Question: Basically, I had an app that I designed for xcode 3 that I converted to xcode 4 that I converted to Xcode 5 that I now want to release. I did this perfectly and got everything working on the simulator and my device, but when I tried to submit it to itunes connect it, I got a bunch of weird errors and warnings. Could someone just explain to me what they mean? Also, if anyone wants me to post code, just tell me what code to post. Thanks and here are the weird errors and warnings (by the way I received these errors/warnings during validation, if that helps):

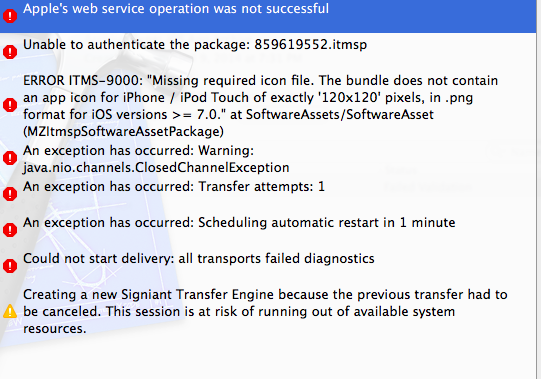
Answer: Never mind, I figured out the problem. I just needed an icon of size 120 x 120, the rest of the errors were just due to that.